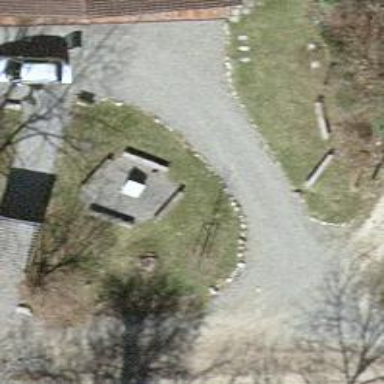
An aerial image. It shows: Barbecue facility.